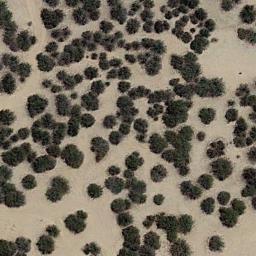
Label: chaparral